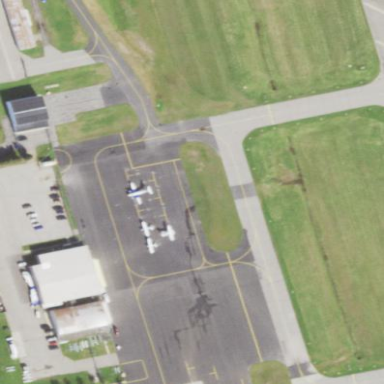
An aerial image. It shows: Apron at the airport with asphalt surface.